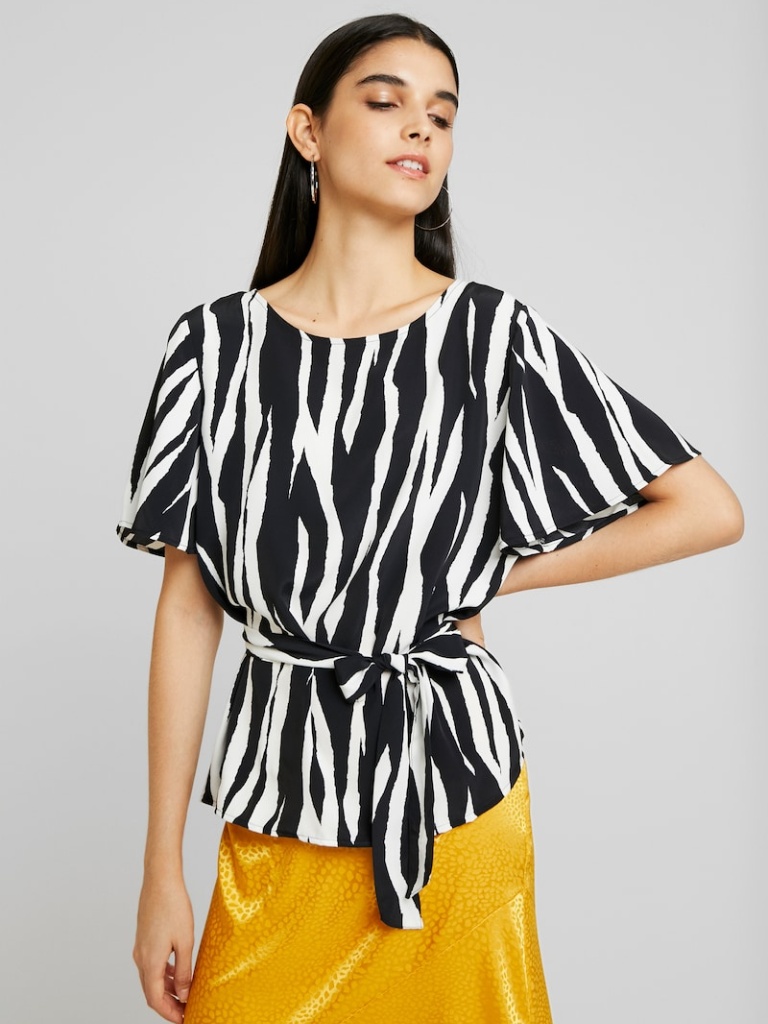
cotton relaxed short sleeve hip length Untucked crew blouse